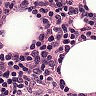
Metastatic tissue present: no